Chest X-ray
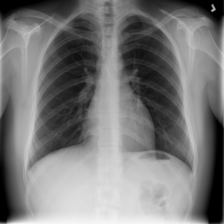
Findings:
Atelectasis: negative
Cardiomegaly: negative
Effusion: negative
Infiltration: negative
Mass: negative
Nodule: negative
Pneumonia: negative
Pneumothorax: negative
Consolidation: negative
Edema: negative
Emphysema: negative
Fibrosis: negative
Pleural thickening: negative
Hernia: negative